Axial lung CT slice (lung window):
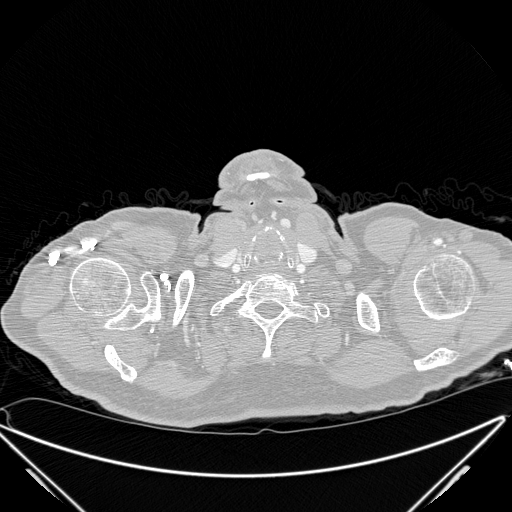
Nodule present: no